高一 · 解析几何
在同一直角坐标系中表示直线 $a x-y=0$ 与 $x-y+a=0(a \neq 0)$ 正确的是 ( )
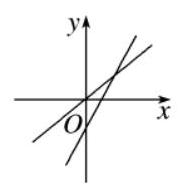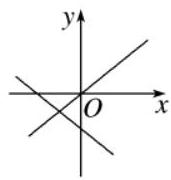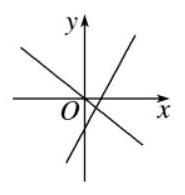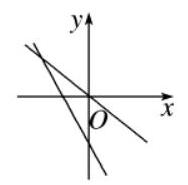
A.

B.

C.

D.

答案: C
解析: 若 $a>0$, 直线 $y=x+a$ 与 $y$ 轴的交点在 $y$ 轴正半轴上, 直线 $x-y+a=0$ 过第一、二、三象限, 而直
线 $a x-y=0$ 过定点 $(0,0)$, 倾斜角为锐角, 此时各选项都不正确; 若 $a<0$, 则直线 $y=x+a$ 与 $y$ 轴的交点在 $y$轴负半轴上, 直线过第一、三、四象限, 而直线 $y=a x$ 过定点 $(0,0)$, 且倾斜角为钝角, 故 C 正确.